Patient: sex M, age 63
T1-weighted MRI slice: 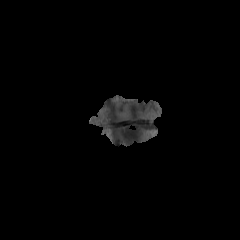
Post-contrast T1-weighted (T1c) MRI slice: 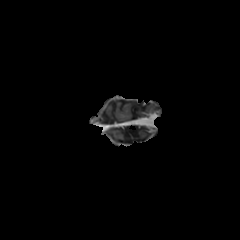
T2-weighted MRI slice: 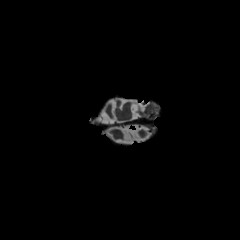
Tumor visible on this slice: no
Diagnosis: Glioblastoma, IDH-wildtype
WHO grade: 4